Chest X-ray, AP view. Patient: 20 years old, sex M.
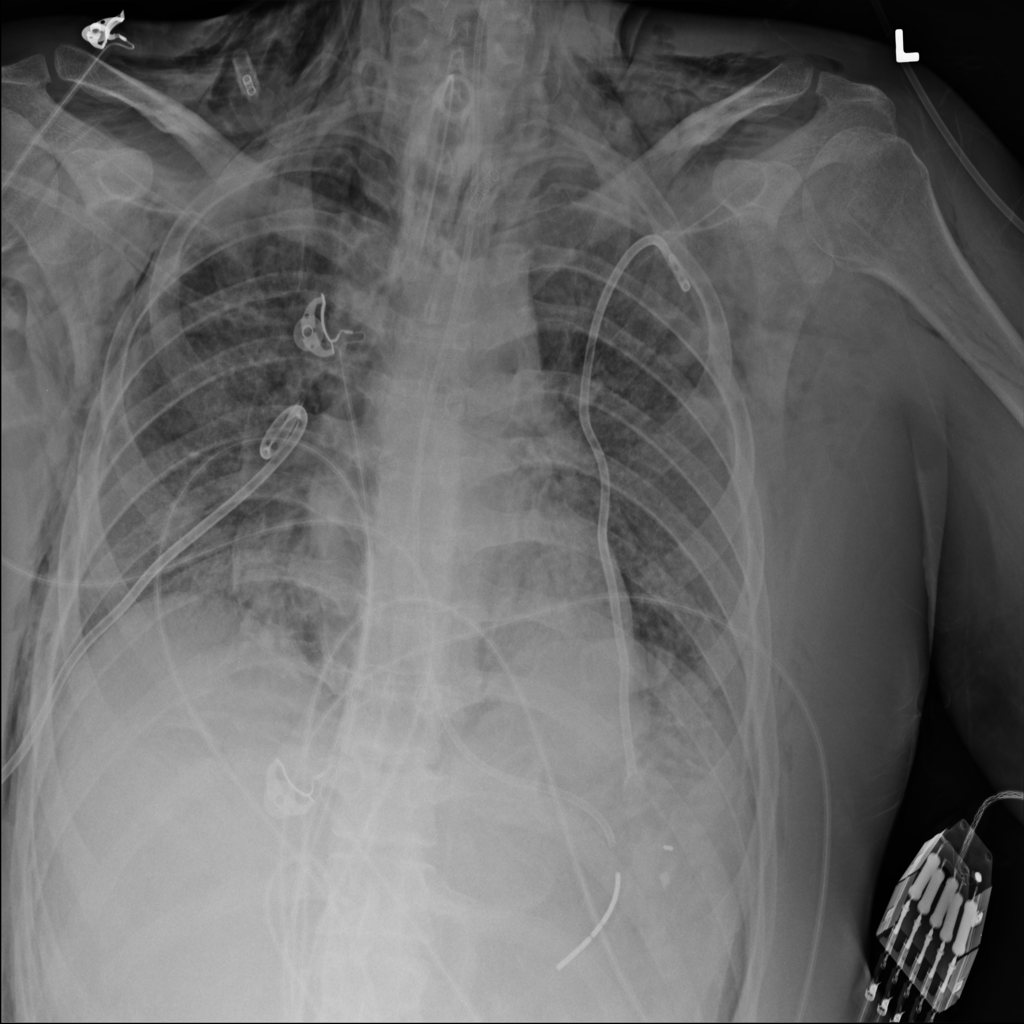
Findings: No Finding